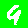
Digit: 9